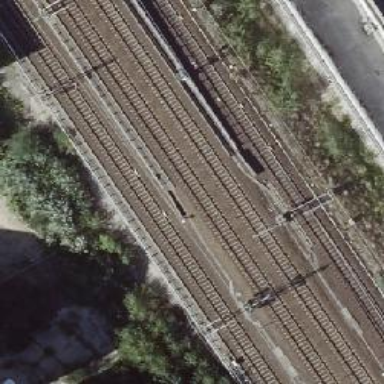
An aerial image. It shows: Railway signal.